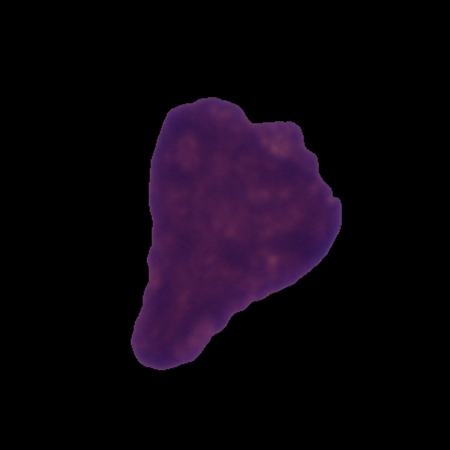
Label: cancer